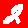
Digit: 2